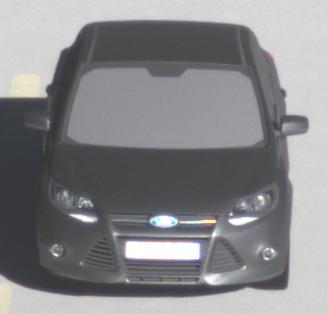
Make: Ford
Model: Focus 1.6 Ti-VCT
Detailed model: Focus (III)
Model produced from: 2011/09
Model produced until: 2014/09
Doors: 5
Color: gray
Road condition: dry road
Daytime: morning or afternoon
Contrast: high contrast